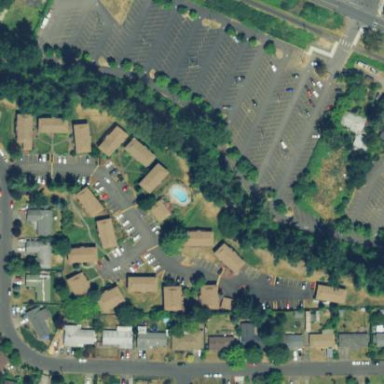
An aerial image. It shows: Parking area.